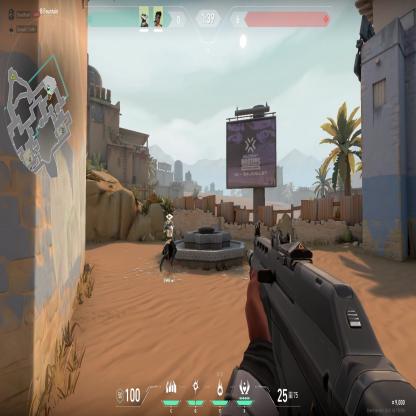
Label: teammate